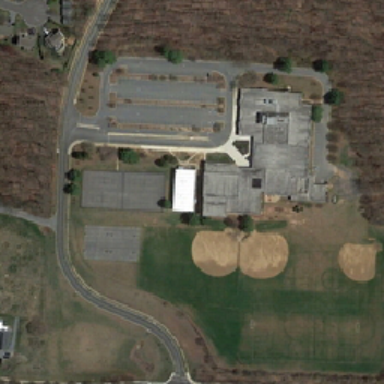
A path through brown fields and gray buildings .